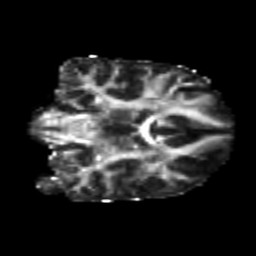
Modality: FA
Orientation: coronal
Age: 26
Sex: female
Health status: healthy
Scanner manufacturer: philips
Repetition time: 7.385 s
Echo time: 0.08599 s